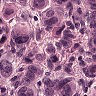
Metastatic tissue present: yes